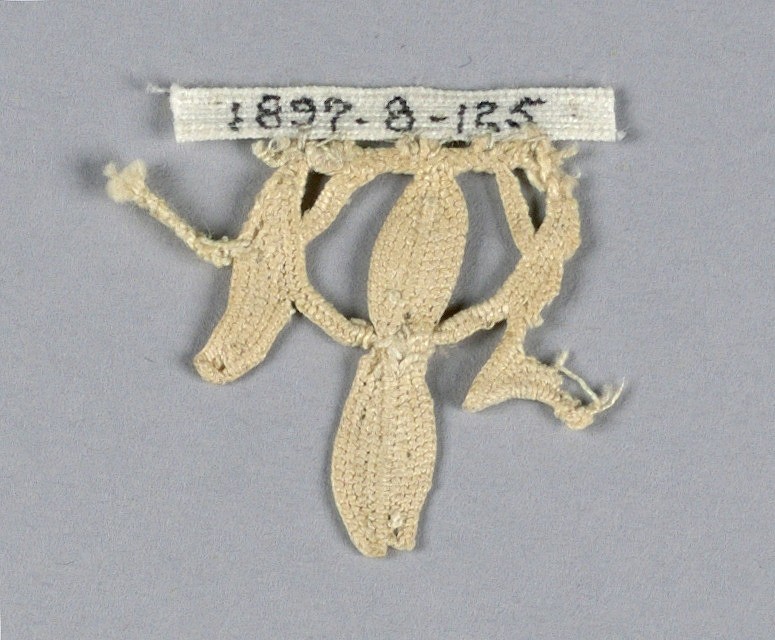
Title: Fragment
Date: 16th–17th century
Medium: linen Technique: needle lace
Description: Partial fragment of a flower has petals and connecting bars.